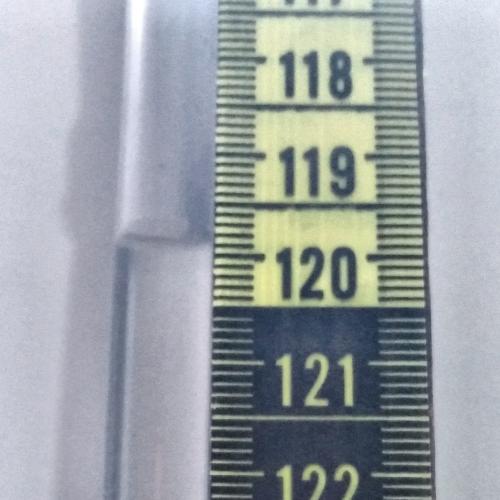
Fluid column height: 119.9 cm